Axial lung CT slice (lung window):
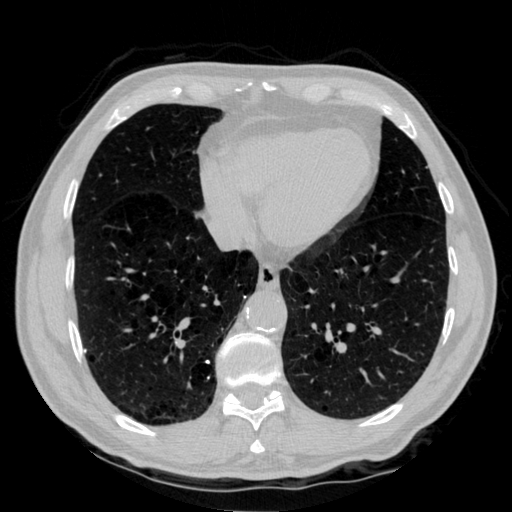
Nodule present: no